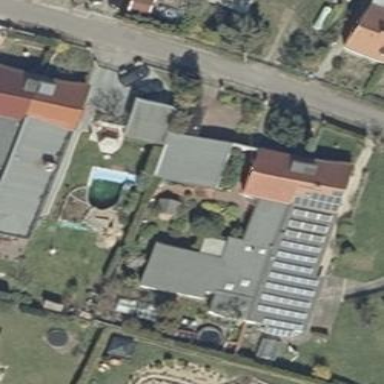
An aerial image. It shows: Semidetached house.